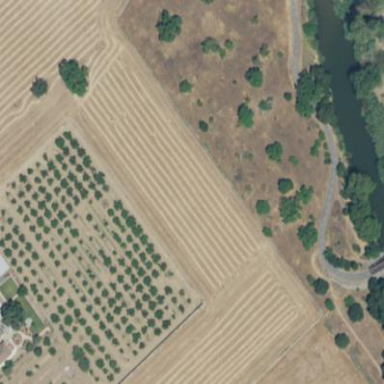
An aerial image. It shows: Orchard.